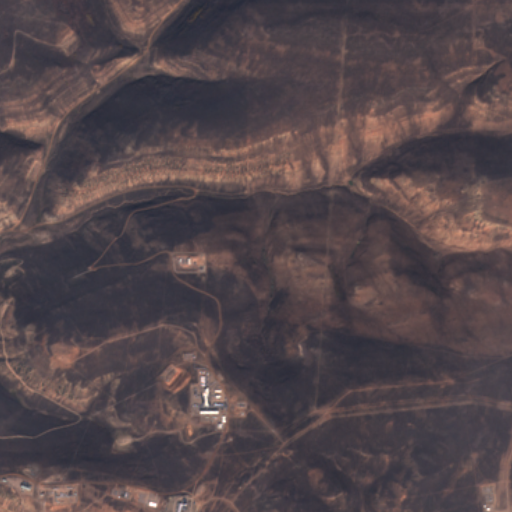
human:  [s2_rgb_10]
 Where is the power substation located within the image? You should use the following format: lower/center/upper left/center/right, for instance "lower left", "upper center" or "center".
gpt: The power substation is located in the lower of the image.
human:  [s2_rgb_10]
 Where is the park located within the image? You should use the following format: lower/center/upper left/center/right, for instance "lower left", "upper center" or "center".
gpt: There is no park in the image.